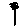
Label: flower